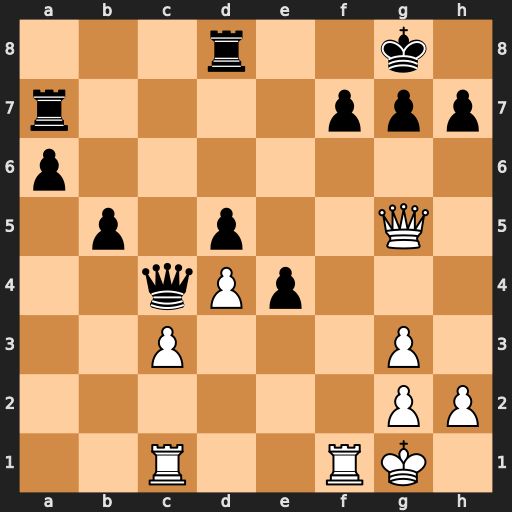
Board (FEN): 3r2k1/r4ppp/p7/1p1p2Q1/2qPp3/2P3P1/6PP/2R2RK1
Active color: w
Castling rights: -
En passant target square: -
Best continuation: Qxd8#